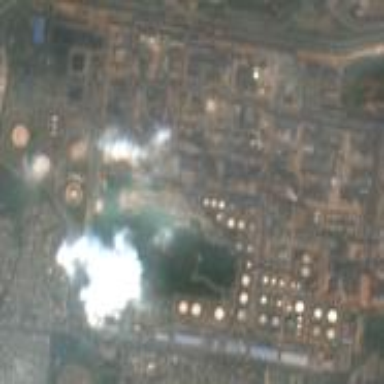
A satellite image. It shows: Industrial area with refinery.